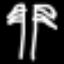
Label: palm tree